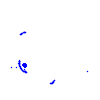
Particle: electron